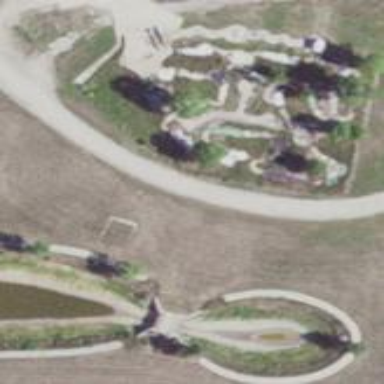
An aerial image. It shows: Miniature golf course.